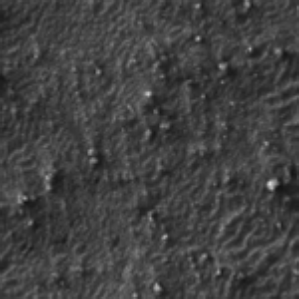
Label: frost